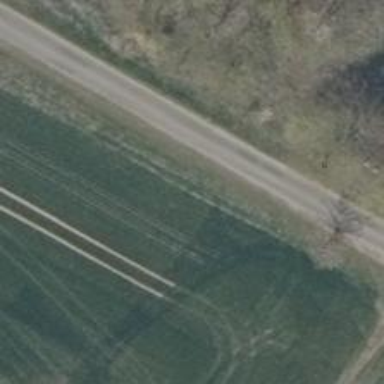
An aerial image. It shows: Unclassified road.